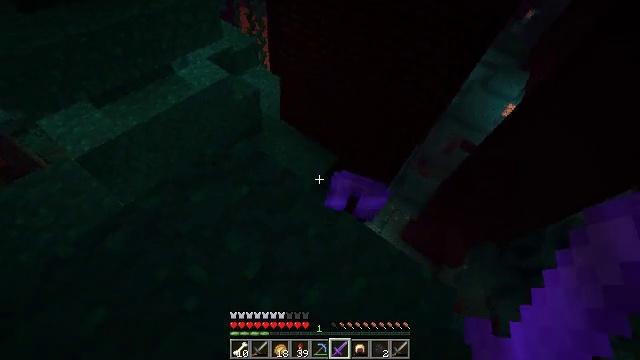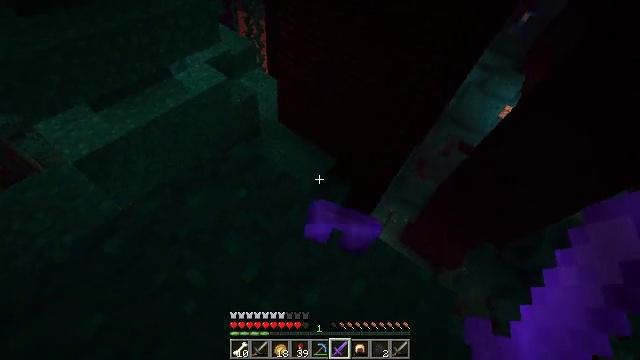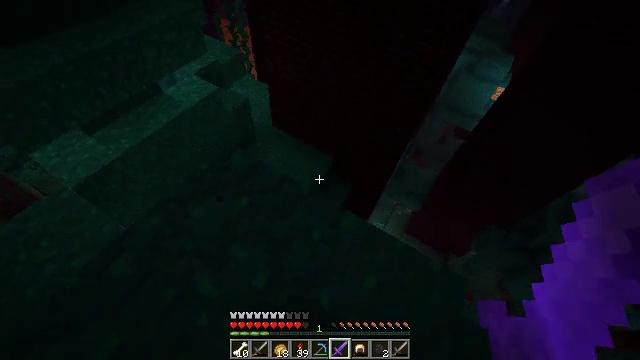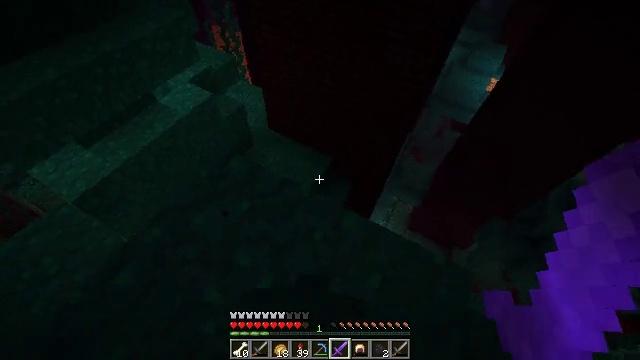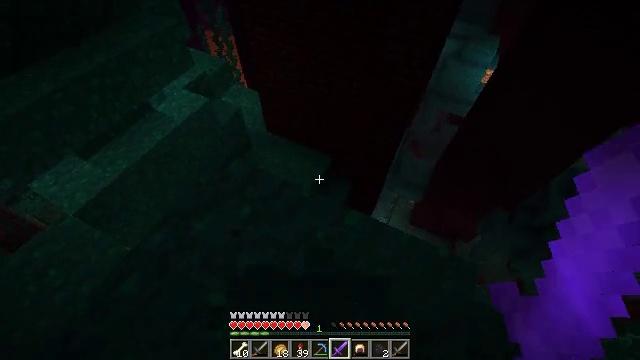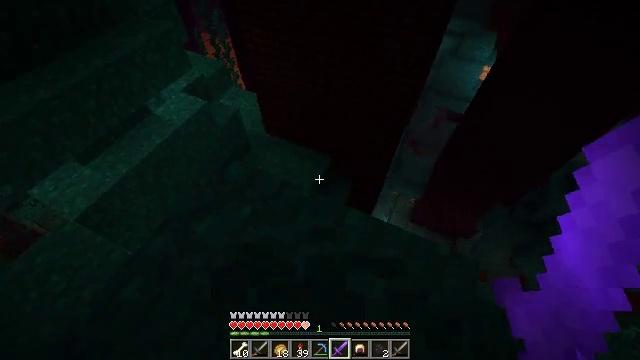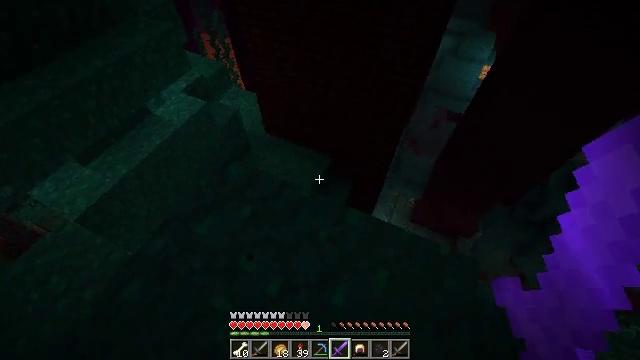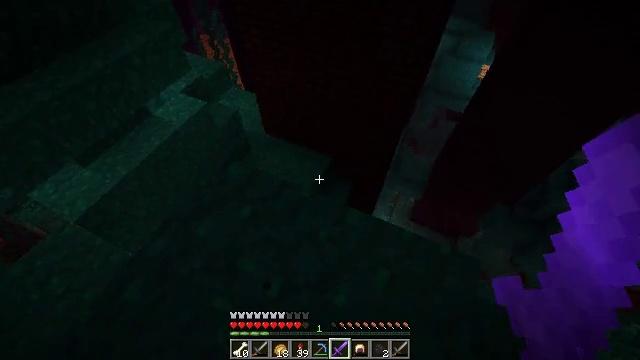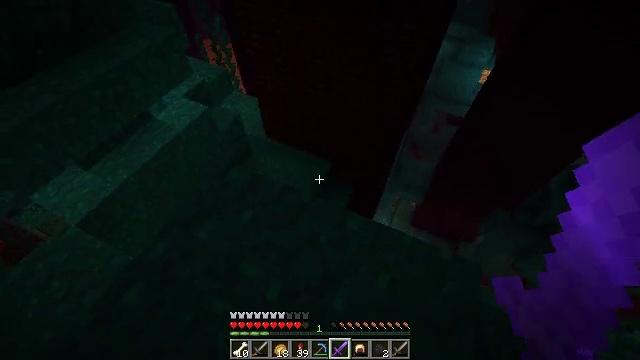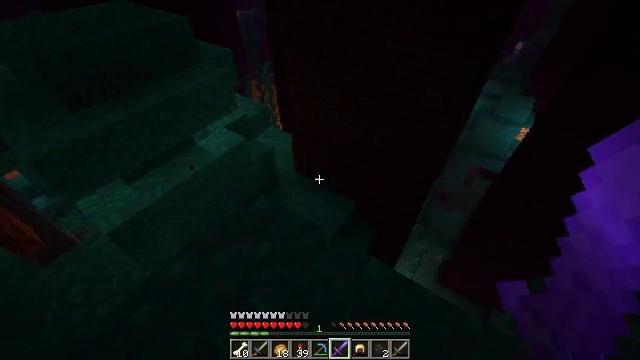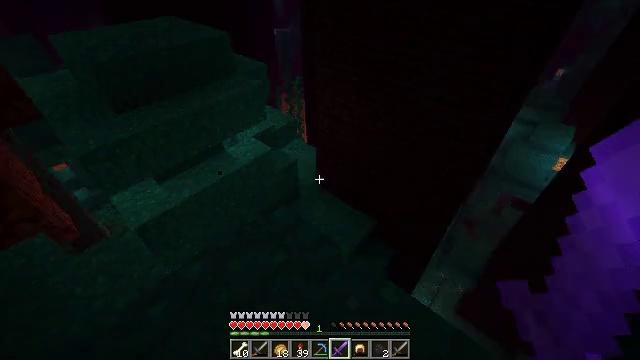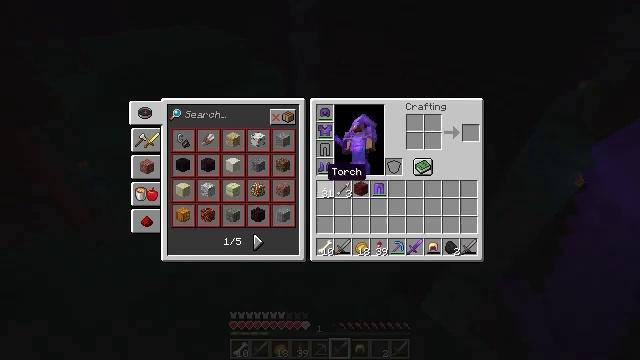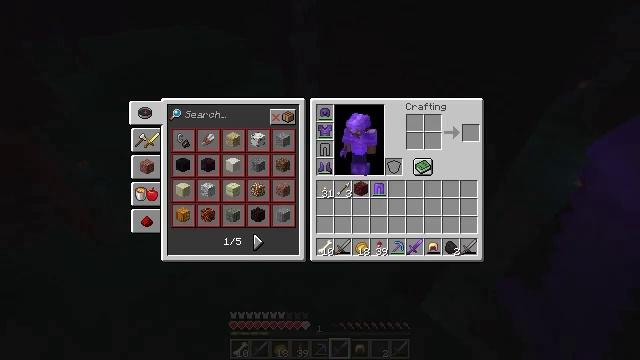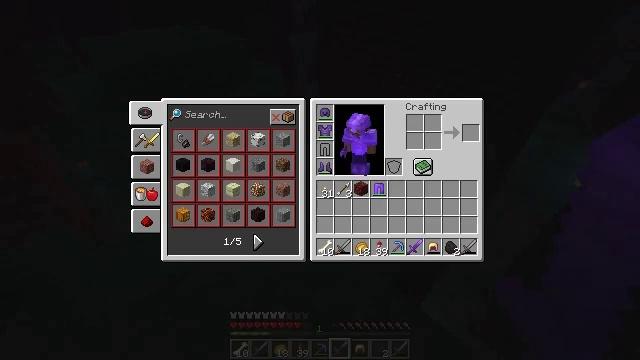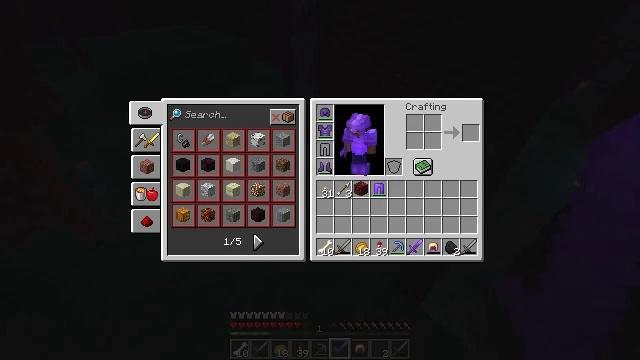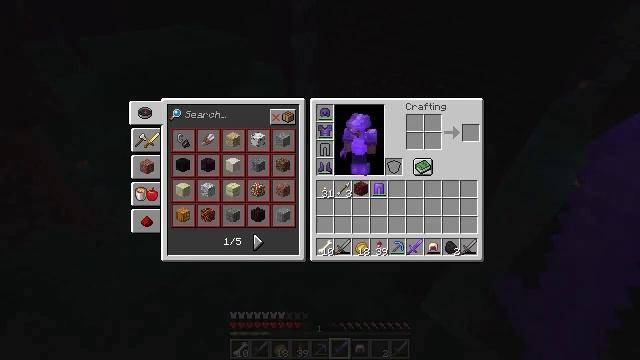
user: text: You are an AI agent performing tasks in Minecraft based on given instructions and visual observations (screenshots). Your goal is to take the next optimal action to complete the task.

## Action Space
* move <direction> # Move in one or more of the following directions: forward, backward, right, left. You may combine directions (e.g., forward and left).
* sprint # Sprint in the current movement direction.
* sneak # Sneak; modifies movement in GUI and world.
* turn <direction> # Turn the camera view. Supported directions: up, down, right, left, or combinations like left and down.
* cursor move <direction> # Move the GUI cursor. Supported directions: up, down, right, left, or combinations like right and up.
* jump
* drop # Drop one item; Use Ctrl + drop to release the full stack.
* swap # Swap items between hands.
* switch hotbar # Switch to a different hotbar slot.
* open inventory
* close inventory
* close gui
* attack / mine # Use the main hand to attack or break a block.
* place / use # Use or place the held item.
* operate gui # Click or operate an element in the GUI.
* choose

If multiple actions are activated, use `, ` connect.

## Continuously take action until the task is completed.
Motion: motion action
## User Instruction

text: Mine the netherrack in the Nether.
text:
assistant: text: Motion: no_op
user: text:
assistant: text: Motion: no_op
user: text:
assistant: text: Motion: no_op
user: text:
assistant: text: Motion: no_op
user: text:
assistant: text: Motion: no_op
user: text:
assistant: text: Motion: no_op
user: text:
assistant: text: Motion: no_op
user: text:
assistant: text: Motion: no_op
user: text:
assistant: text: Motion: turn left and up
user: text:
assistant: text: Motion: turn left and up
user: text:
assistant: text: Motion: turn left and up, open inventory
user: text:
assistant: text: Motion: open inventory
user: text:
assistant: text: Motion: open inventory
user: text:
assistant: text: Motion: no_op
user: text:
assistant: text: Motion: no_op
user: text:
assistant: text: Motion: cursor move right
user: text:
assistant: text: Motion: no_op
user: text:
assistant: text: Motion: no_op
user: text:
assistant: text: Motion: sneak
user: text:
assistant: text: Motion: sneak
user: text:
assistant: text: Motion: sneak, cursor move right and down
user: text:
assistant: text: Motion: sneak
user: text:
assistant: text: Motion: sneak
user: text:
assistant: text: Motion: sneak, choose
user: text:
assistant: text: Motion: sneak, choose
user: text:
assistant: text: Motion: sneak
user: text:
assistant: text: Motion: sneak
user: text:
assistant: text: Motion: sneak
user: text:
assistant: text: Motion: sneak
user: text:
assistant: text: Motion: sneak, close inventory